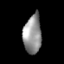
Tissue: lung
Cell type: T cells
Senescence score: 0.2195
Nuclear area (px): 684
Mean DAPI intensity: 147.557